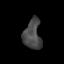
Tissue: prostate
Cell type: T cells
Senescence score: 0.3289
Nuclear area (px): 498
Mean DAPI intensity: 73.635